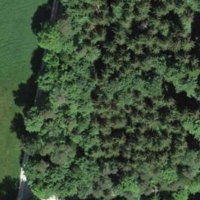
EUNIS habitat code: 44
Species observed at this site:
Anacamptis morio